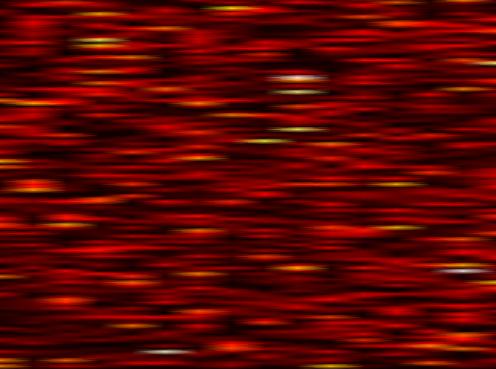
Label: UFMC